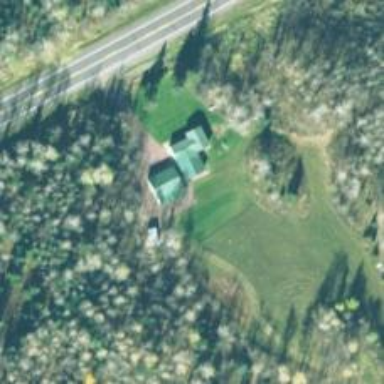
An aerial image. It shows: Driveway.